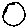
Label: moon